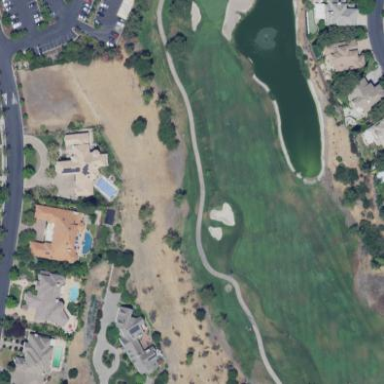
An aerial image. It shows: Area of rough grass used for golf.